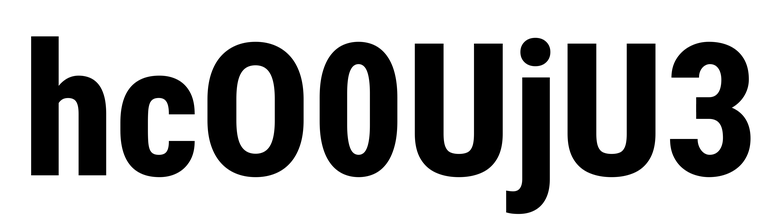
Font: Roboto_Condensed_ExtraBold